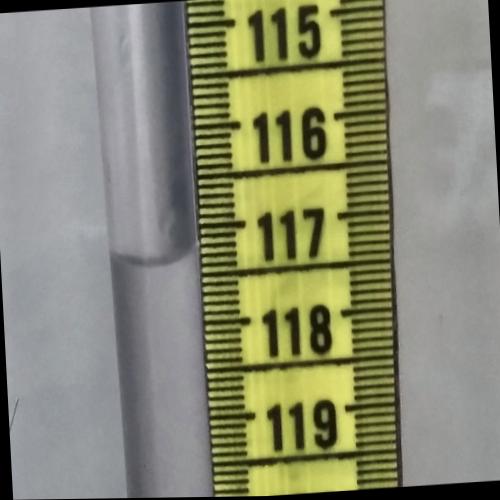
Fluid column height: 117.3 cm